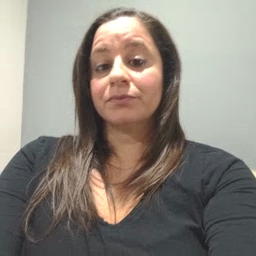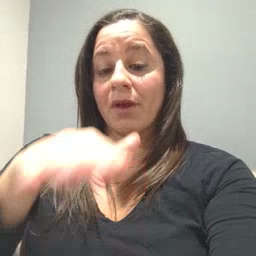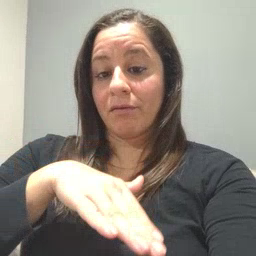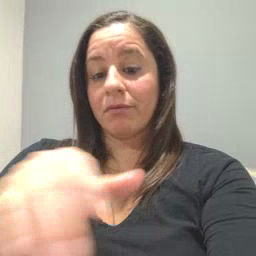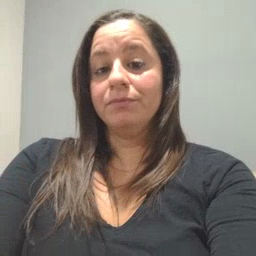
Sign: on